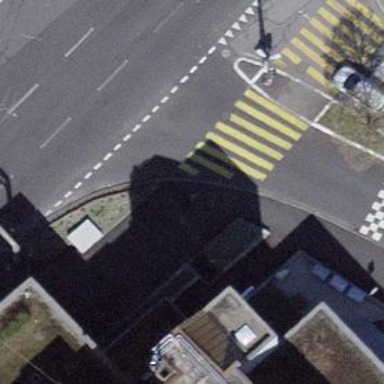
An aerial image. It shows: Kerb barrier.